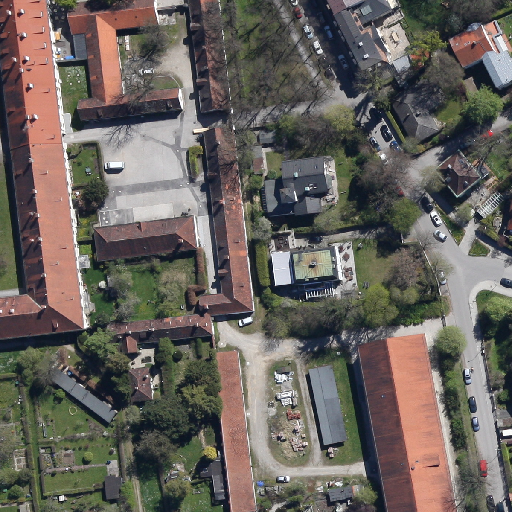
Referring expression: car in the parking area